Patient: sex M, age 45
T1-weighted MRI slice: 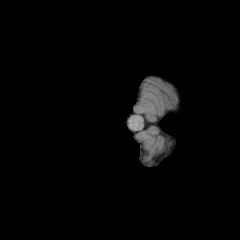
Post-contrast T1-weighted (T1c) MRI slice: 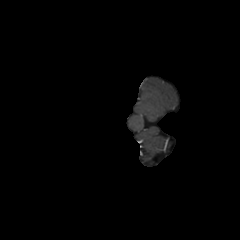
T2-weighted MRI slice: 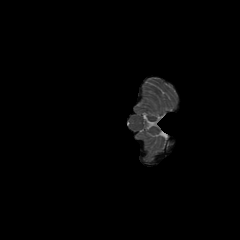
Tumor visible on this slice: no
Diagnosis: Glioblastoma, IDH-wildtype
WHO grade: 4